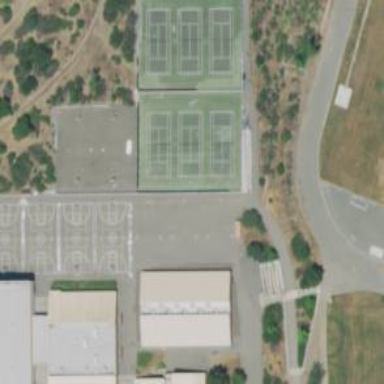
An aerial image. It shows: Tennis court in leisure pitch.